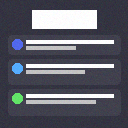
Screen state: on